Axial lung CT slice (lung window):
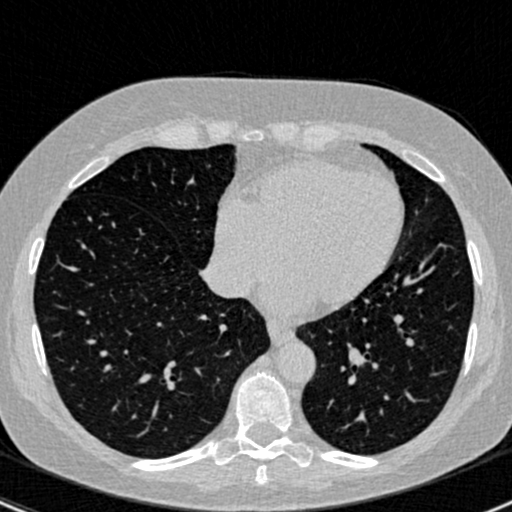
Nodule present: no